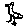
Label: bird